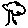
Label: tree